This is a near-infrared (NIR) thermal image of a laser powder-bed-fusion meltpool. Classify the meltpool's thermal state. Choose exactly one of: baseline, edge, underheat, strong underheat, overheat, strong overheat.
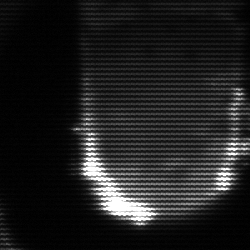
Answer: baseline